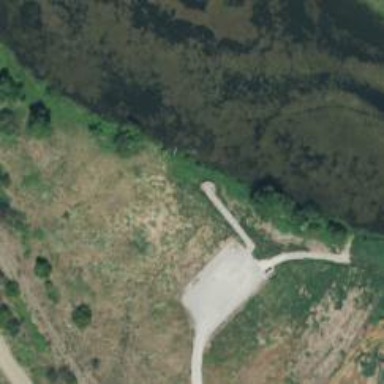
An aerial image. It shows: Bird hide located in leisure land.